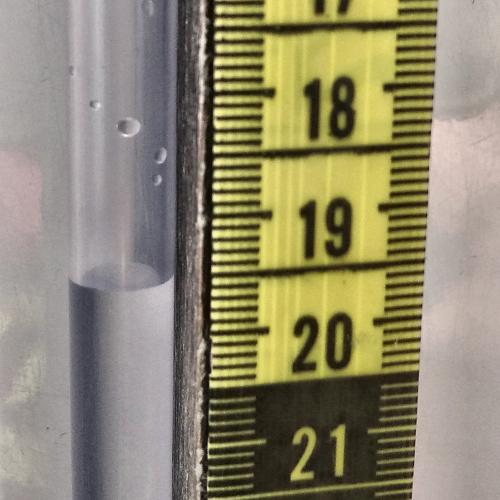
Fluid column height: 19.5 cm